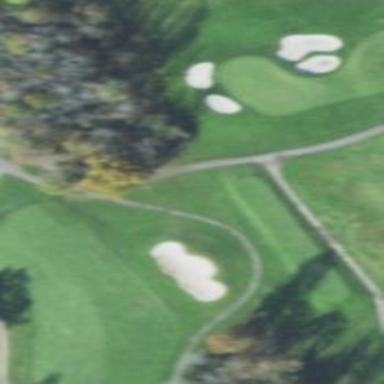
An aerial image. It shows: Golf fairway surrounded by grass.